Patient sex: F
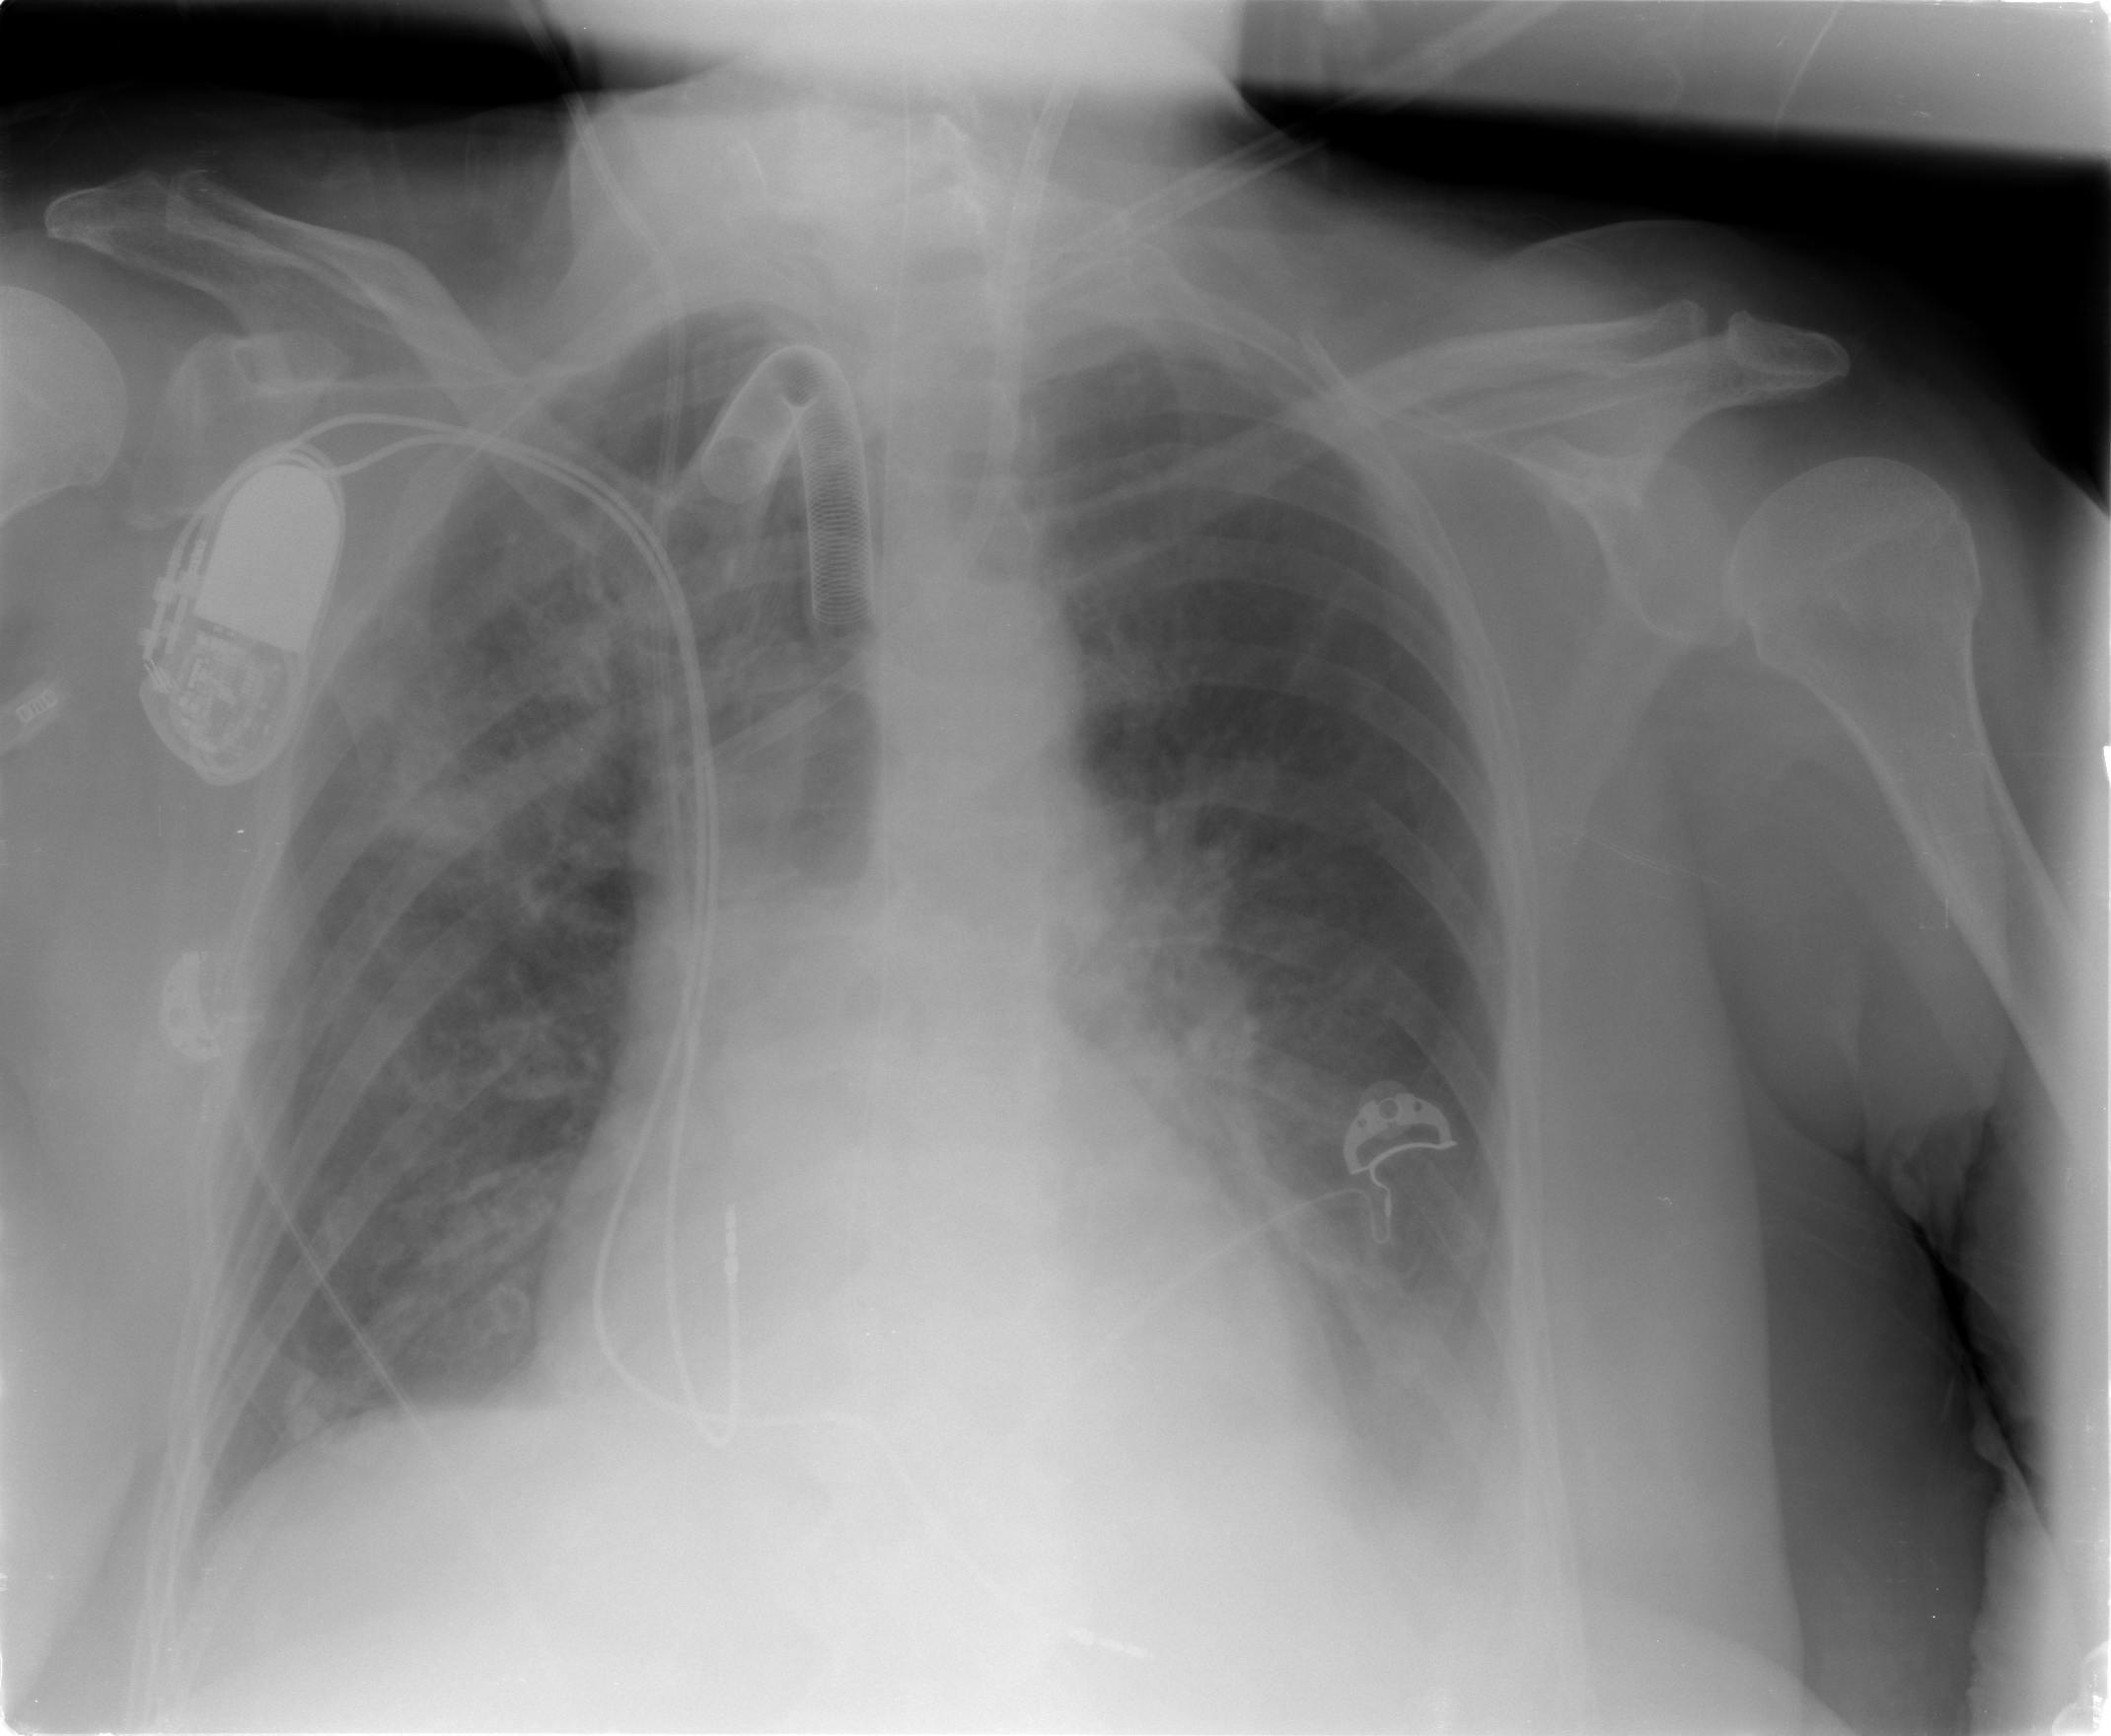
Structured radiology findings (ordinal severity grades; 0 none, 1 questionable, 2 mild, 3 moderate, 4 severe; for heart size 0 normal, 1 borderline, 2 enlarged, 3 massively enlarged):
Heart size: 1
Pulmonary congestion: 2
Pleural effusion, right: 1
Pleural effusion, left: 2
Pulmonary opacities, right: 2
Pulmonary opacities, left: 1
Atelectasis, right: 2
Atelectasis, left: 2